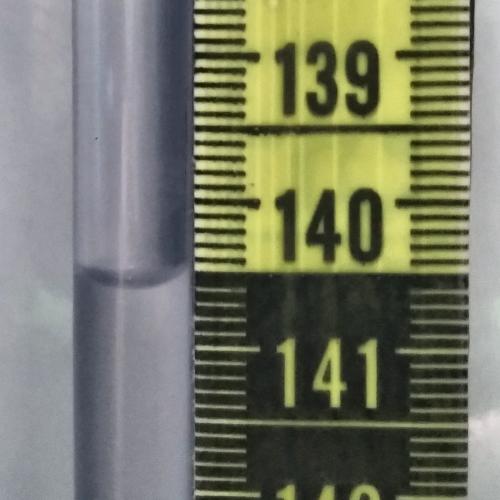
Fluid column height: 140.5 cm